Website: lowes
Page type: customer-info-address
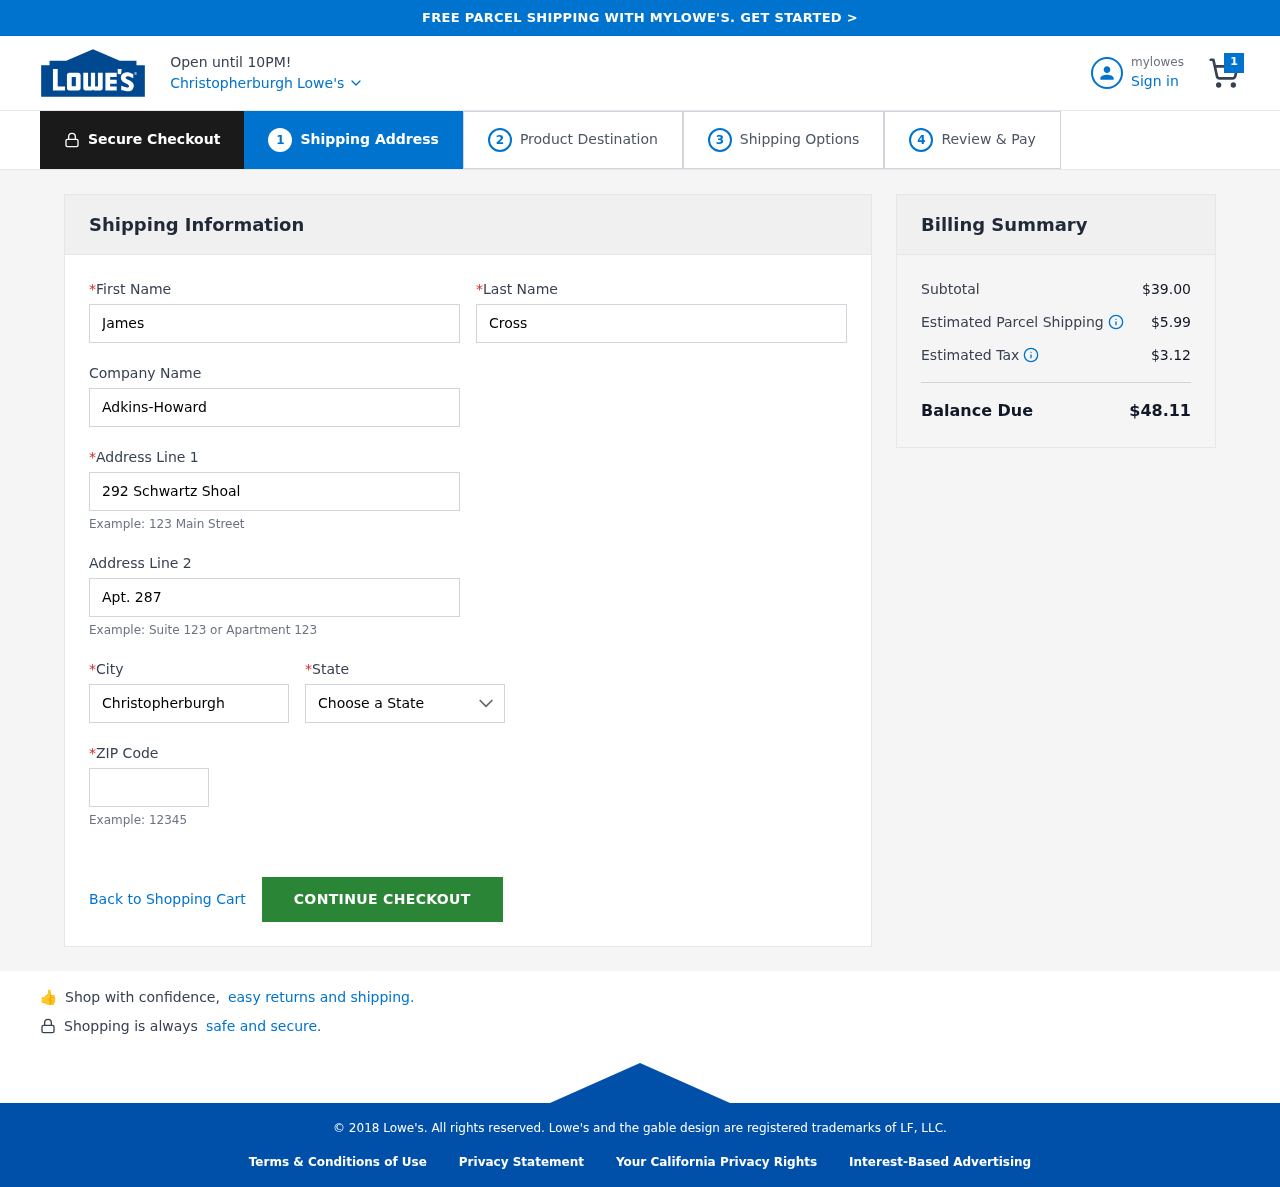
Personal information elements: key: PII_CITY
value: Christopherburgh
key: PII_COMPANY
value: Adkins-Howard
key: PII_FIRSTNAME
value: James
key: PII_LASTNAME
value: Cross
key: PII_POSTCODE
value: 86090
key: PII_STATE
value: Georgia
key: PII_STREET
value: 292 Schwartz Shoal
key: PII_STREET2
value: Apt. 287
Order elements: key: ORDER_NUM_ITEMS
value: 1
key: ORDER_SUBTOTAL
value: $39.00
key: ORDER_SHIPPING_COST
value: $5.99
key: ORDER_TAX
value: $3.12
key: ORDER_TOTAL
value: $48.11